Interaction volume radius: 5 \u00c5
Interaction volume height: 35 \u00c5
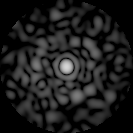
Disorder parameter: 0.832